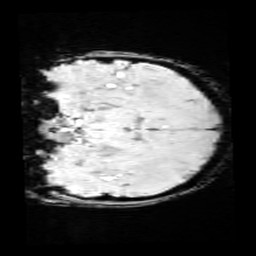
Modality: SWI
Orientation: coronal
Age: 11
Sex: female
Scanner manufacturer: siemens
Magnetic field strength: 3 T
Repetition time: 0.027 s
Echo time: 0.02 s